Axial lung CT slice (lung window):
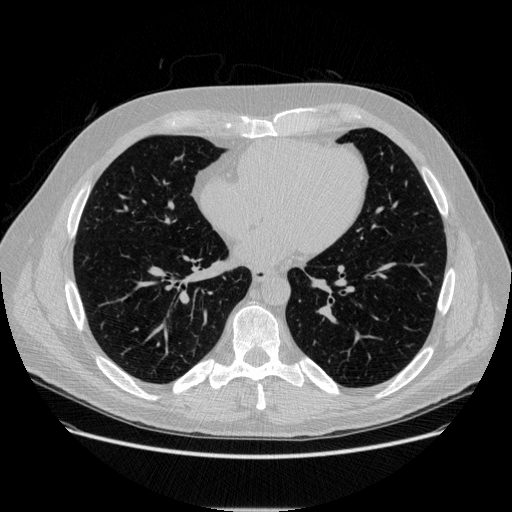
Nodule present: no